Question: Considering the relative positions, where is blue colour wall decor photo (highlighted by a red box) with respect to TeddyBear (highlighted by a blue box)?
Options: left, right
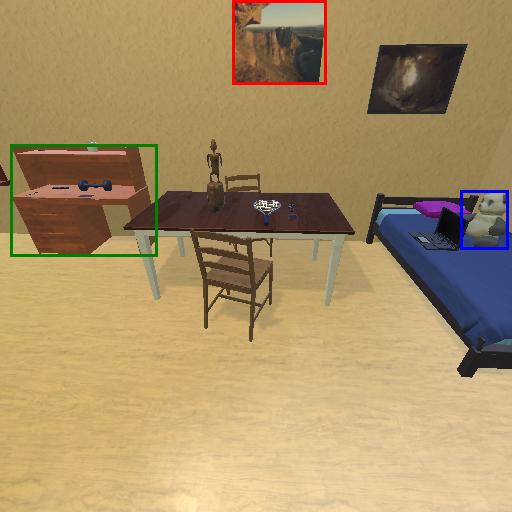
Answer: left